Chest X-ray. View position: AP
Patient age: 38
Patient sex: M
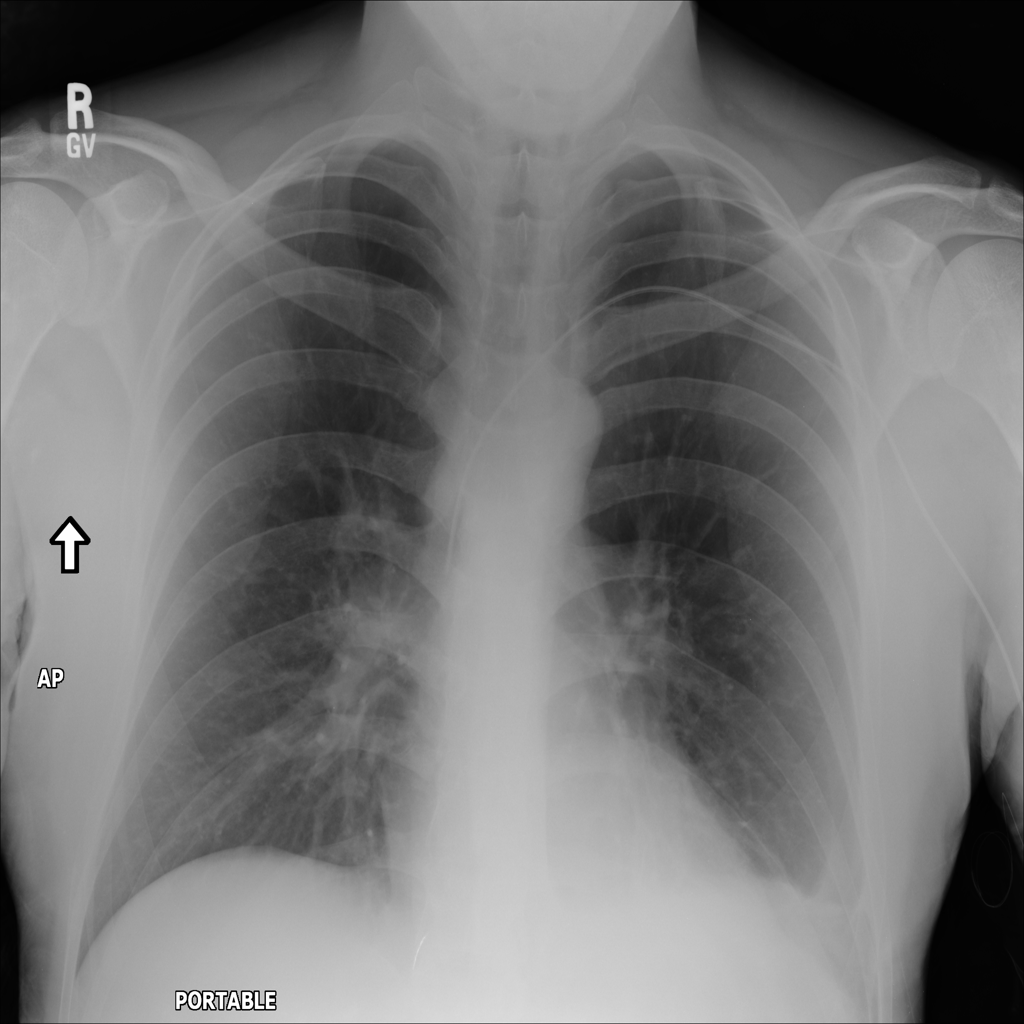
Finding: Pneumothorax